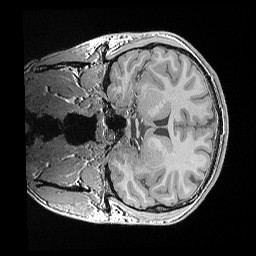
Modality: T1w
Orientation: coronal
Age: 22
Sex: male
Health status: healthy
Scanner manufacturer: siemens
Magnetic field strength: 3 T
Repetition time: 0.02 s
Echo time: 0.00492 s